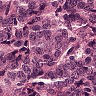
Metastatic tissue present: yes